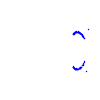
Particle: kaon